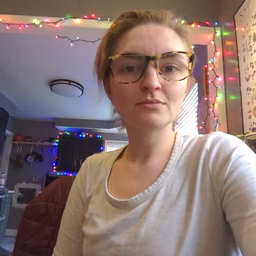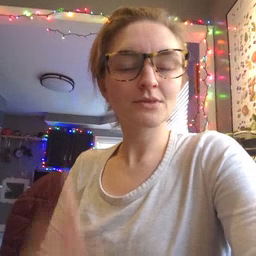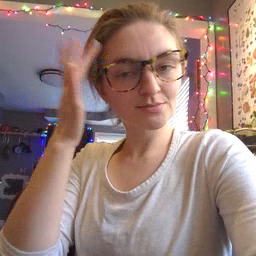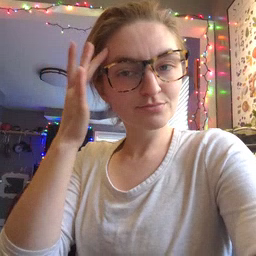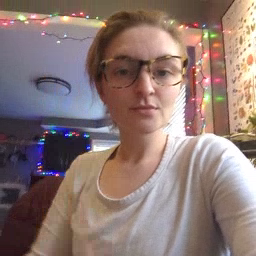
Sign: sick